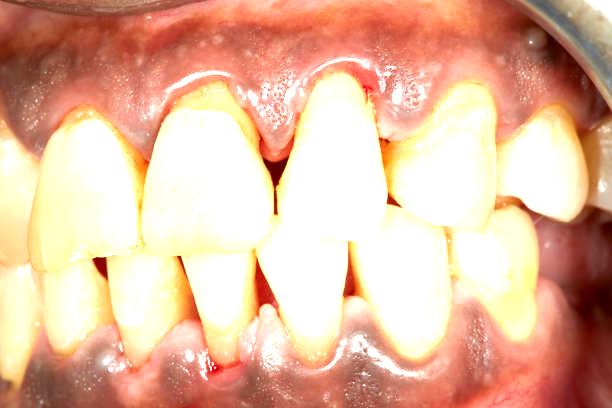
Condition: Gingivitis